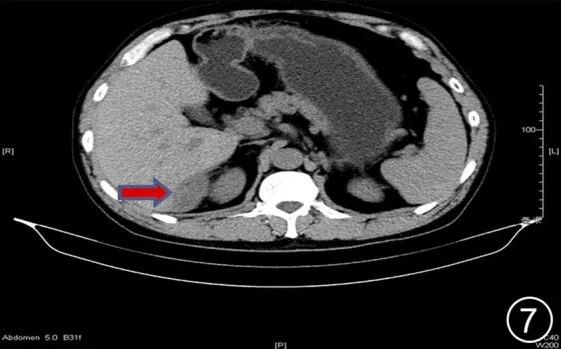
After six rounds of chemotherapy and four rounds of immunotherapy, the repeat CT showed uneven liver surface and the lesion in the liver-kidney space was significantly smaller than before.
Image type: radiology (ct)